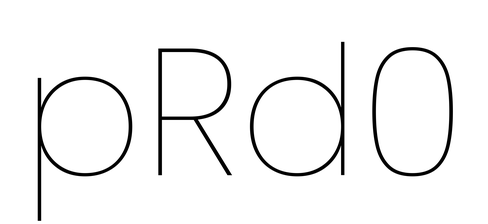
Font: Poppins-Thin